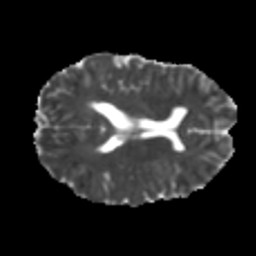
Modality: MD
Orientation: axial
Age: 20
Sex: female
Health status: healthy
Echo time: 0.074 s